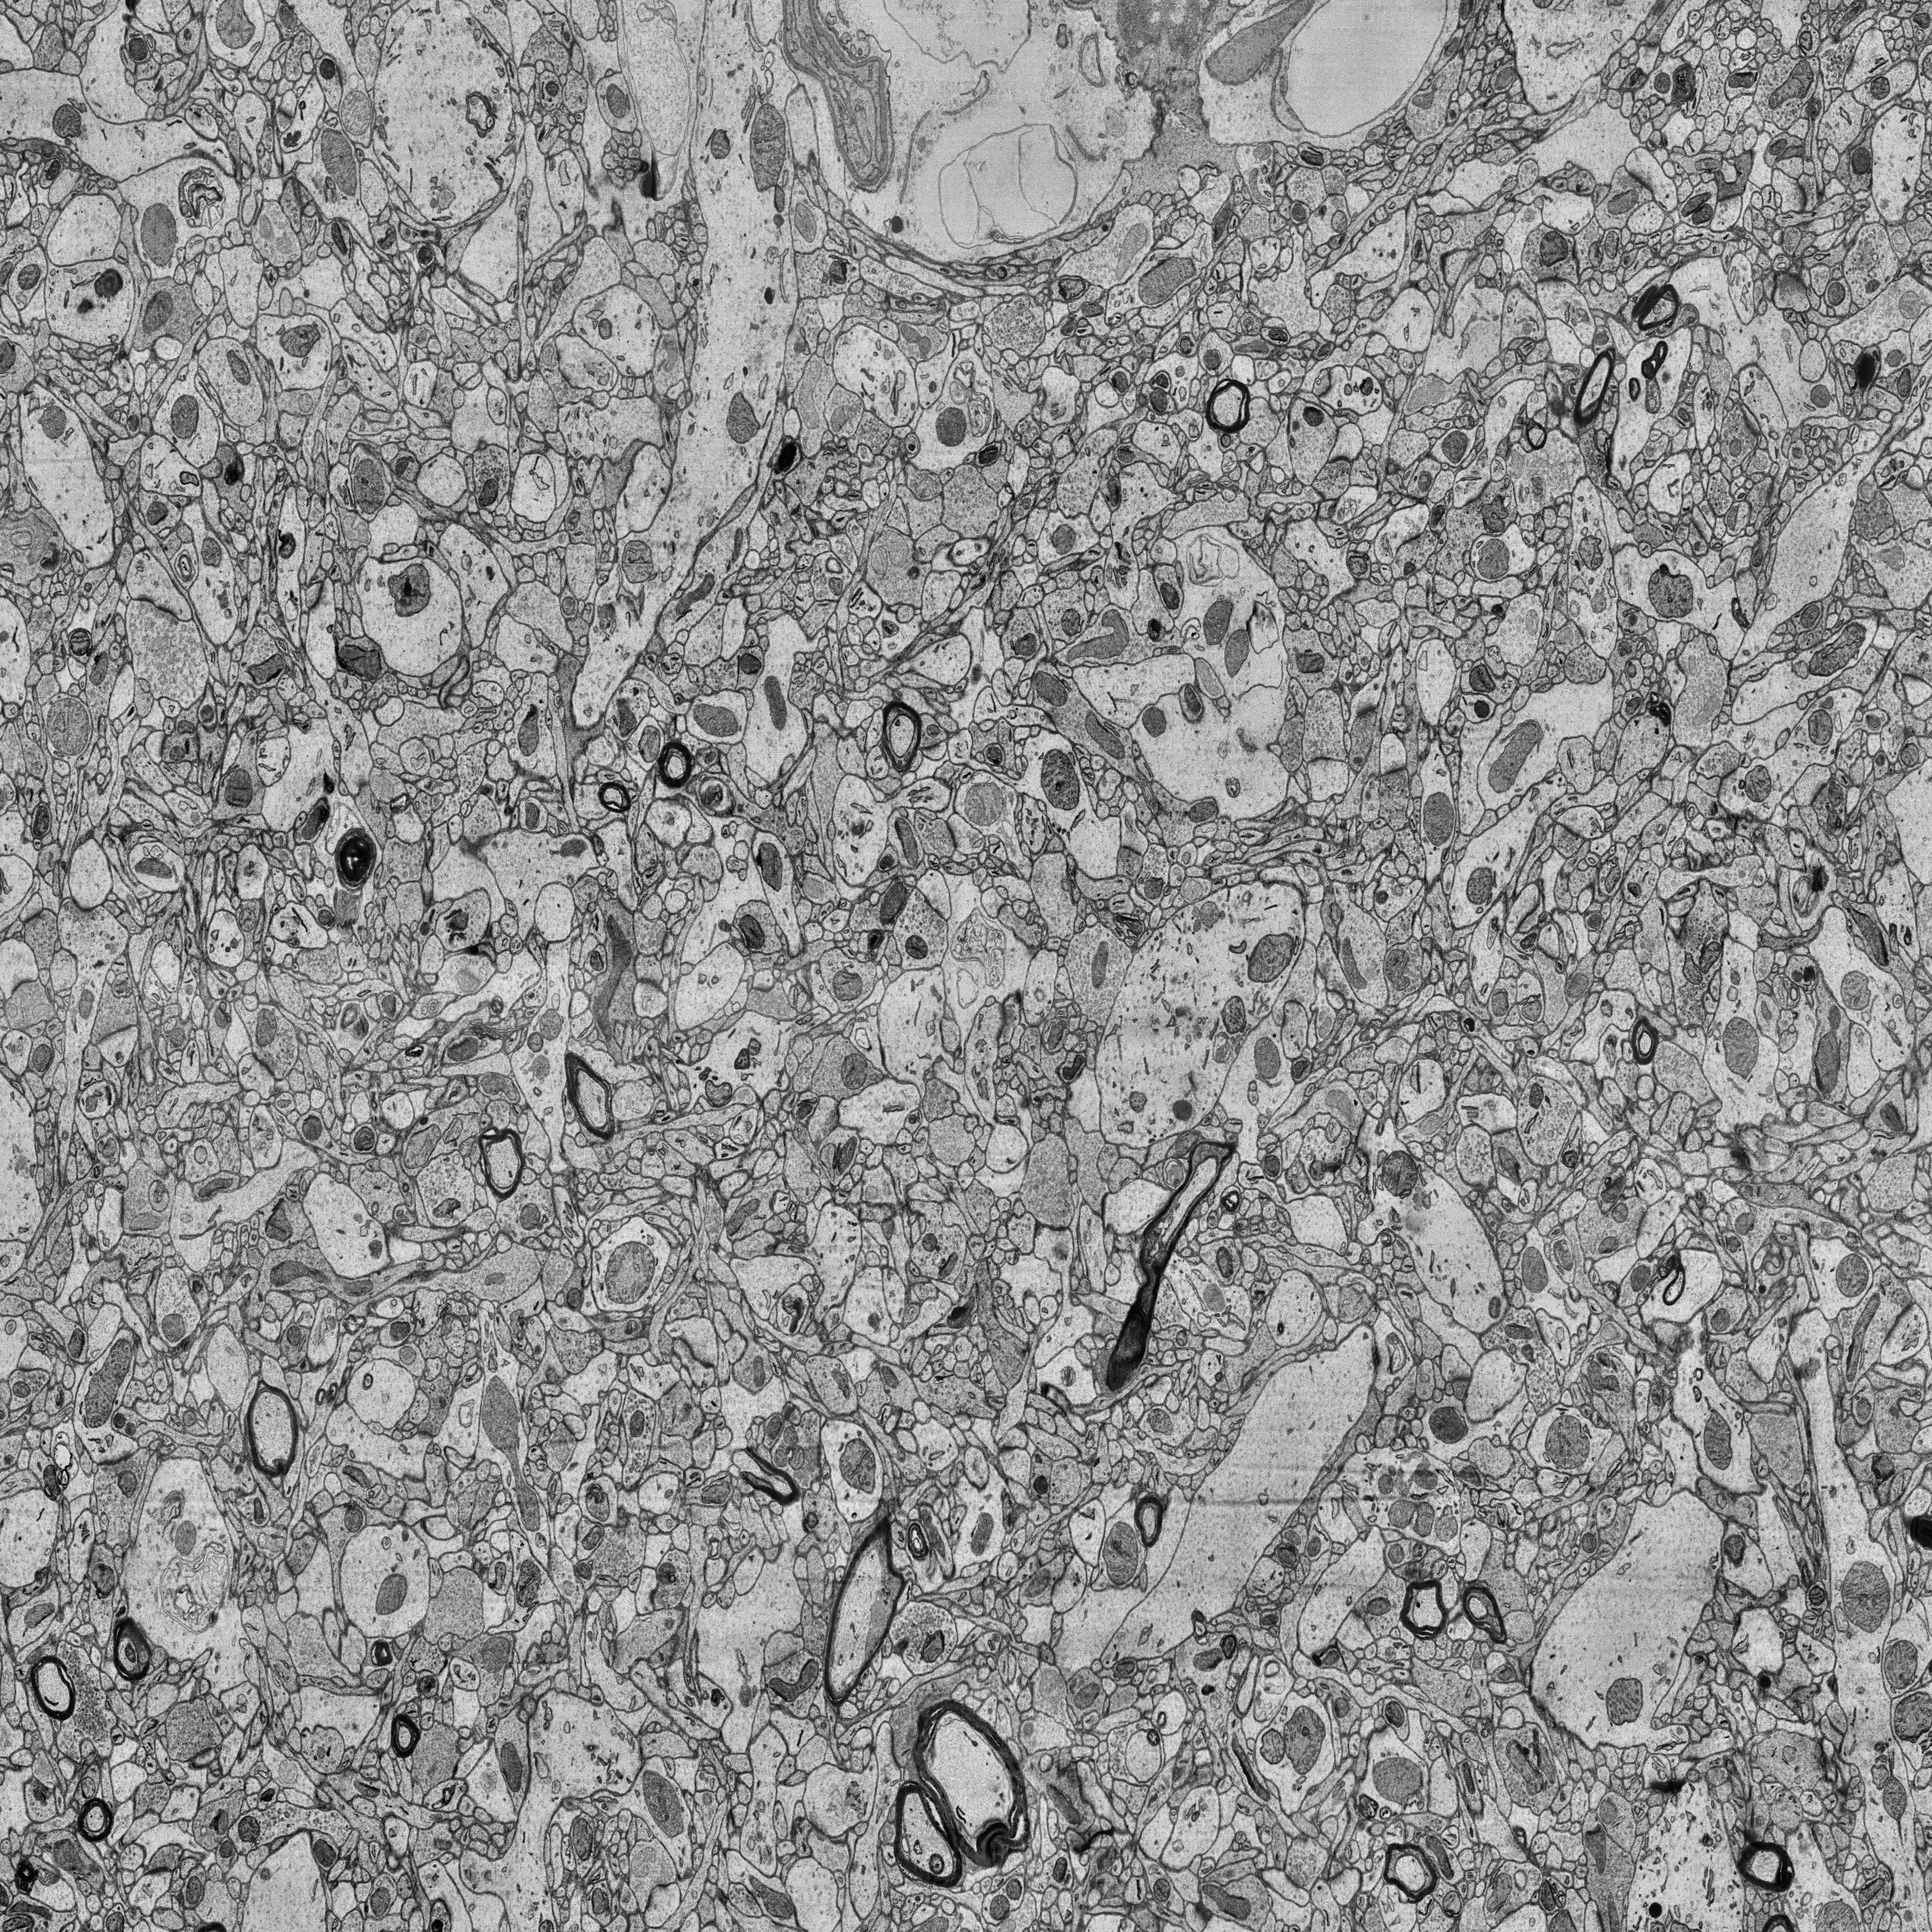
Electron microscopy slice of human cortex tissue
Slice depth (z): 114
Mitochondria instances in slice: 493